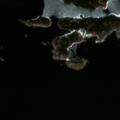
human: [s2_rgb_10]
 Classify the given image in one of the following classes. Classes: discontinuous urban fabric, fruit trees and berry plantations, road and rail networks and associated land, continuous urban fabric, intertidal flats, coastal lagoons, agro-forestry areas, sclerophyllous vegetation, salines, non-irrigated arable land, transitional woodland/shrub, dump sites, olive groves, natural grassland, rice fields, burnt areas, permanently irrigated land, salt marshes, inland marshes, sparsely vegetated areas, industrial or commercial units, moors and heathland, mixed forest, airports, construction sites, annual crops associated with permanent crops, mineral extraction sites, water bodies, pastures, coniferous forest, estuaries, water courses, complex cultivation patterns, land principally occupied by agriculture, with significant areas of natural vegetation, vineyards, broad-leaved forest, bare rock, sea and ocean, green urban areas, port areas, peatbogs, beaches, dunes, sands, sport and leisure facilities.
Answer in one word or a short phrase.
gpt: coniferous forest, sea and ocean